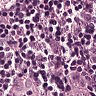
Metastatic tissue present: yes